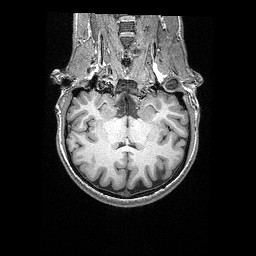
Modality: T1w
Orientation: sagittal
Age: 22
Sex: female
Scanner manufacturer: siemens
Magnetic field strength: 3 T
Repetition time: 2.4 s
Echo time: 0.03 s